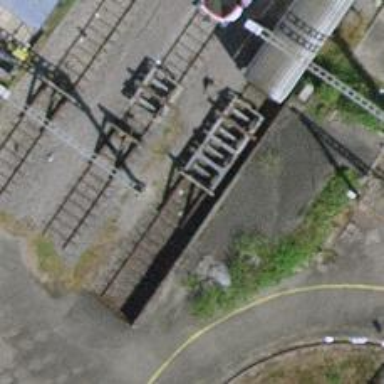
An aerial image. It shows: Railway buffer stop.